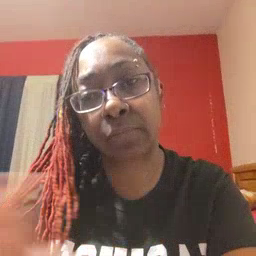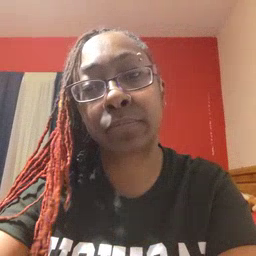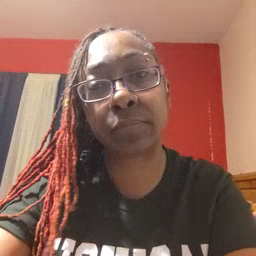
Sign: man